Question: I have a mysql table
service_charges
'''
id service_name service_charges
'''
I use a mysql query like
'''
select service_name service, service_charges,count(service_name)as unit
from service charges group_by service
'''
in php file I am using
'''
foreach(services as service){
echo $service['service'];
echo $service['service_charges'];
echo $service['unit'];
$service_charges_total = (($service['service_charges'])*($service['unit']));
echo $sevice_charges_total;
}
'''
I am getting the result like this:

Now How can I get the total for $service_charges_total(amount column) i.e. I want a total of 4200+1200 + 350 = 5750.
Thanks.
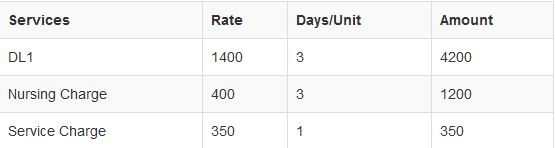
Answer: You can do it at php at your function like this
'''
$total=0;
foreach(services as service)
{
echo $service['service'];
echo $service['service_charges'];
echo $service['unit'];
$service_charges_total = (($service['service_charges'])*($service['unit']));
echo $sevice_charges_total;
$total+=$sevice_charges_total;
}
echo $total;
'''